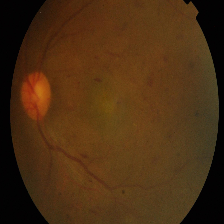
Diabetic retinopathy grade: Proliferative DR